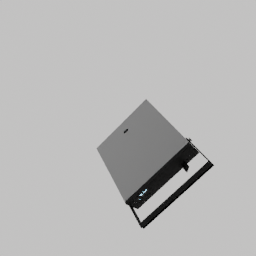
Label: electronics